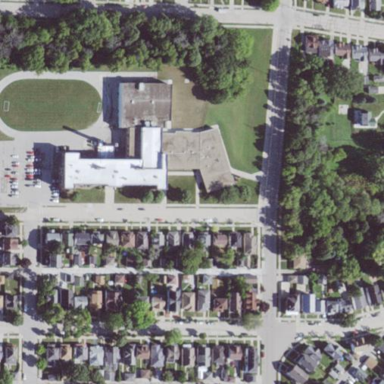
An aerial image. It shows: School.